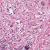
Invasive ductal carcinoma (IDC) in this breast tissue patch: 0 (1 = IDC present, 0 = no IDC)